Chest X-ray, PA view. Patient: 57 years old, sex M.
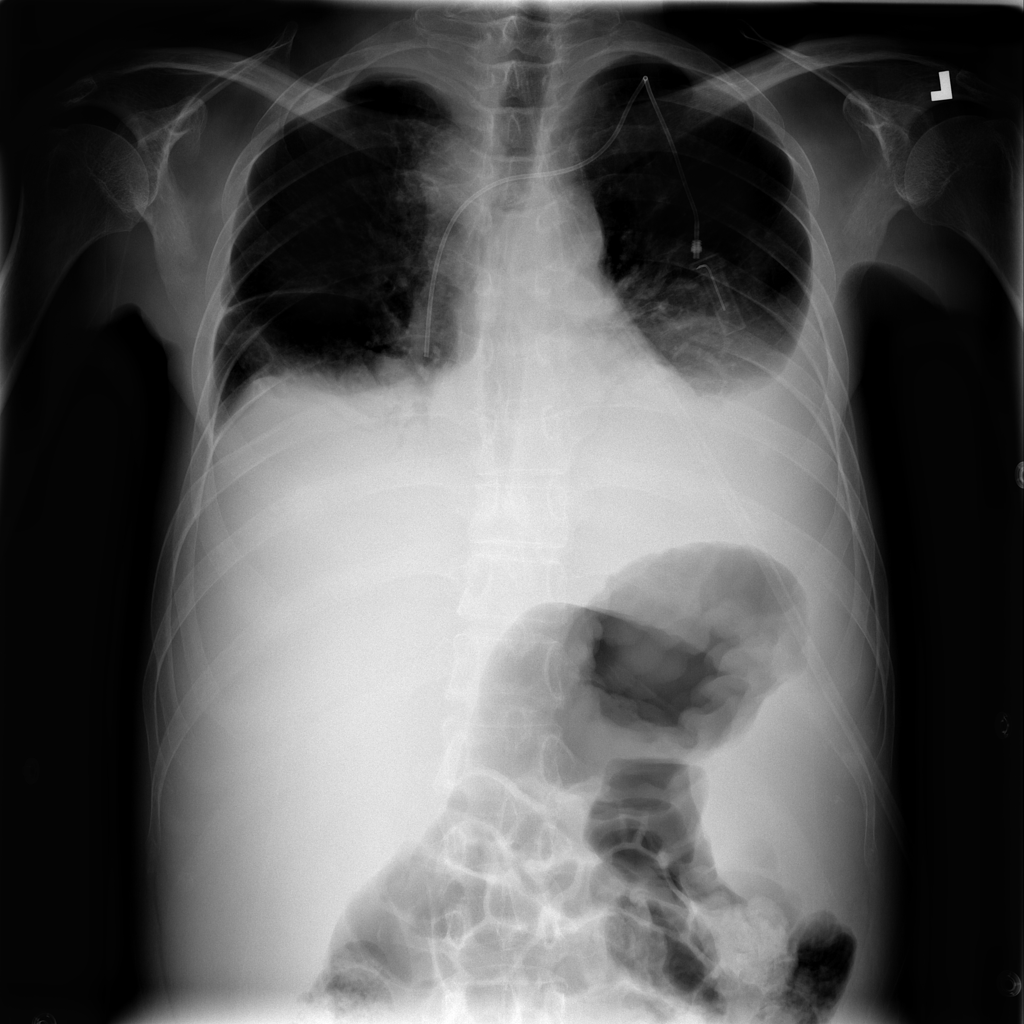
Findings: Effusion